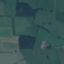
Land use / land cover class: Pasture